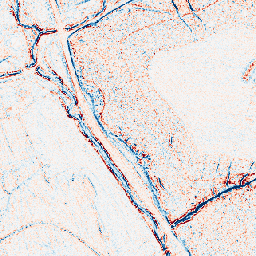
Category: edge_preserving
Decomposition family: bilateral
Decomposition parameters: d: 5
sigma_color: 25
sigma_space: 25
Upsampling method: area
Upsampling parameters: scale: 8
Upsampling scale: 8